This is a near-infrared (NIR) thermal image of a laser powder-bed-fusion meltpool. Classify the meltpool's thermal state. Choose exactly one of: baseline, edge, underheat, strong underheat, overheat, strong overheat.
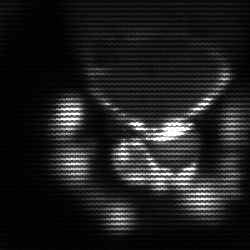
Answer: edge